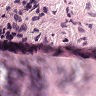
Metastatic tissue present: no